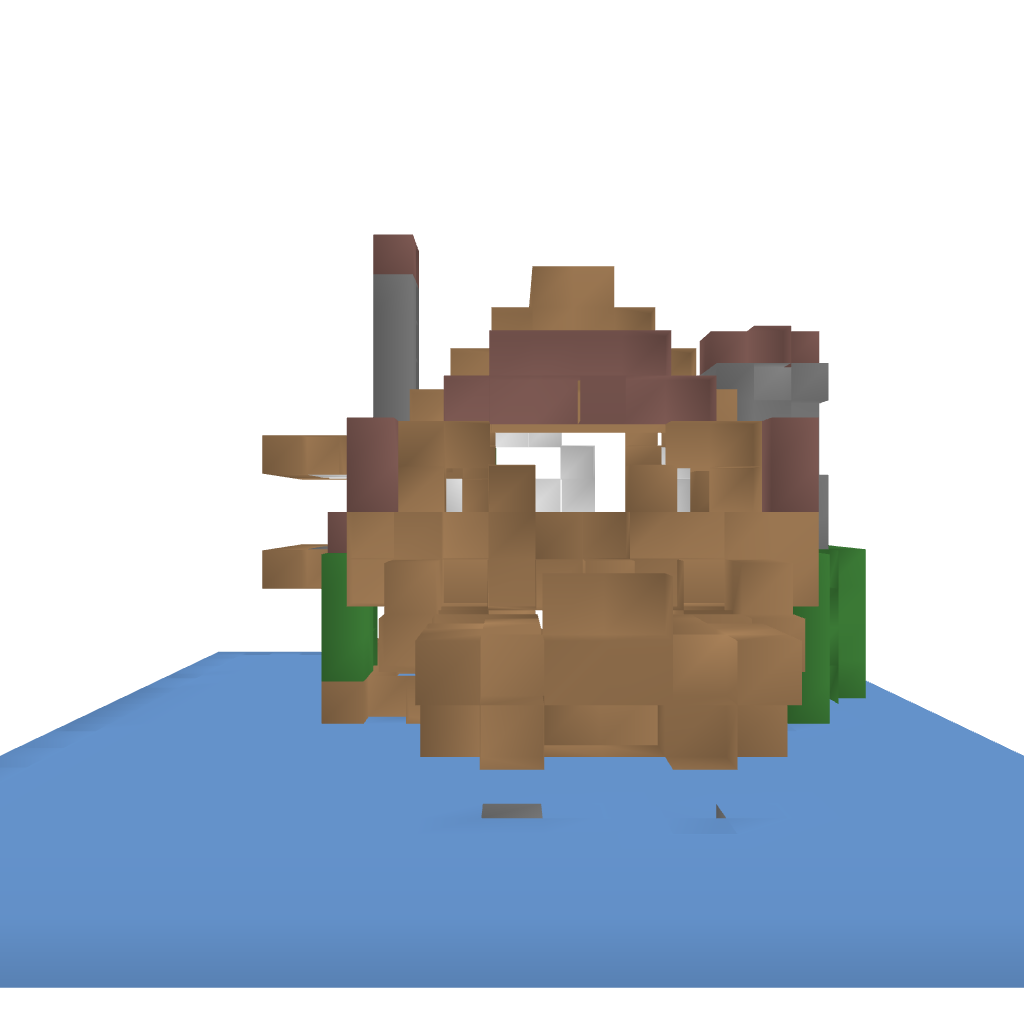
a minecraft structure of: Fish Shack bad low quality